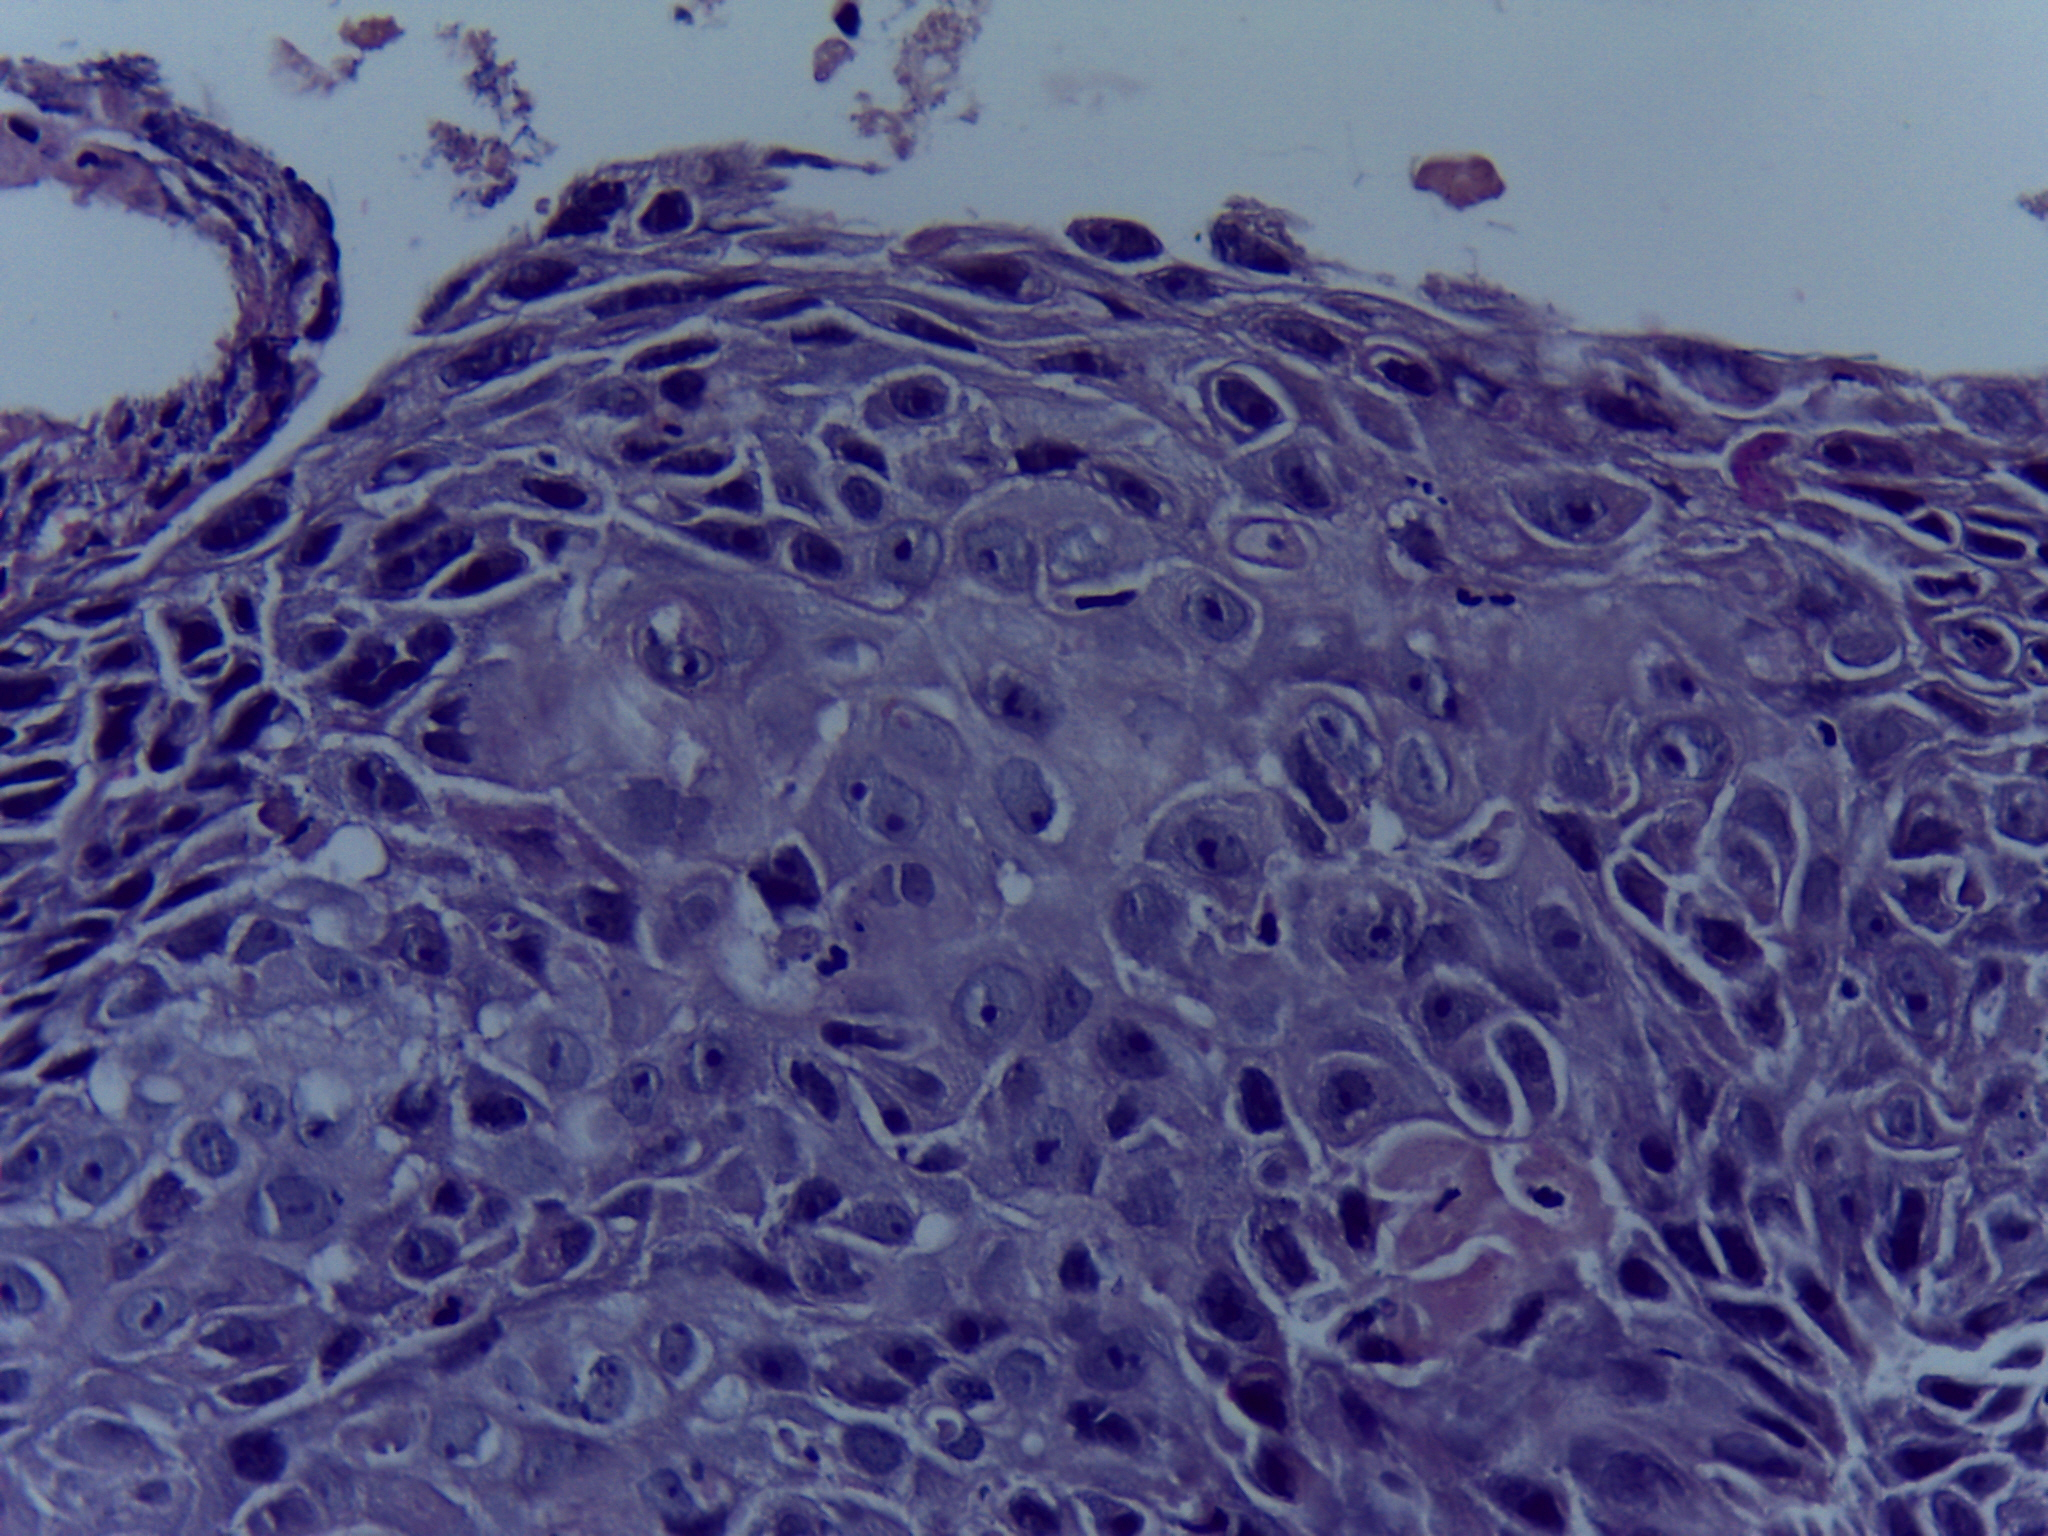
Diagnosis: OSCC